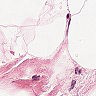
Metastatic tissue present: no